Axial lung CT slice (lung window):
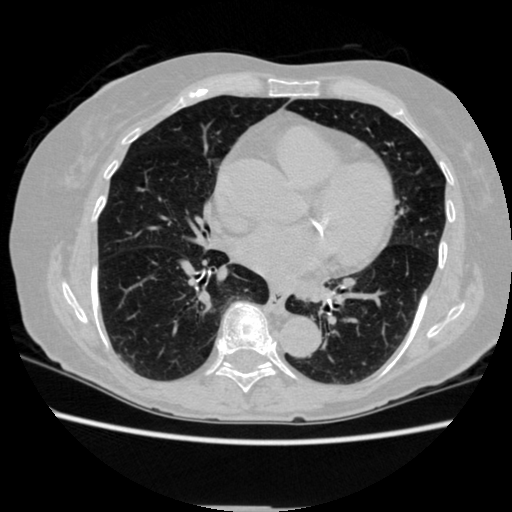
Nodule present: no